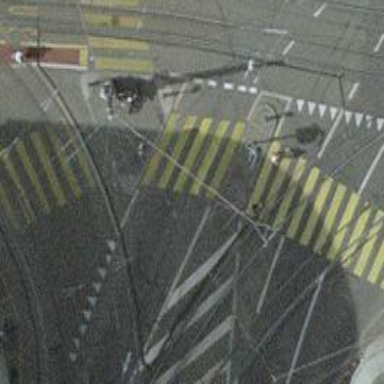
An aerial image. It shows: Kerb barrier.